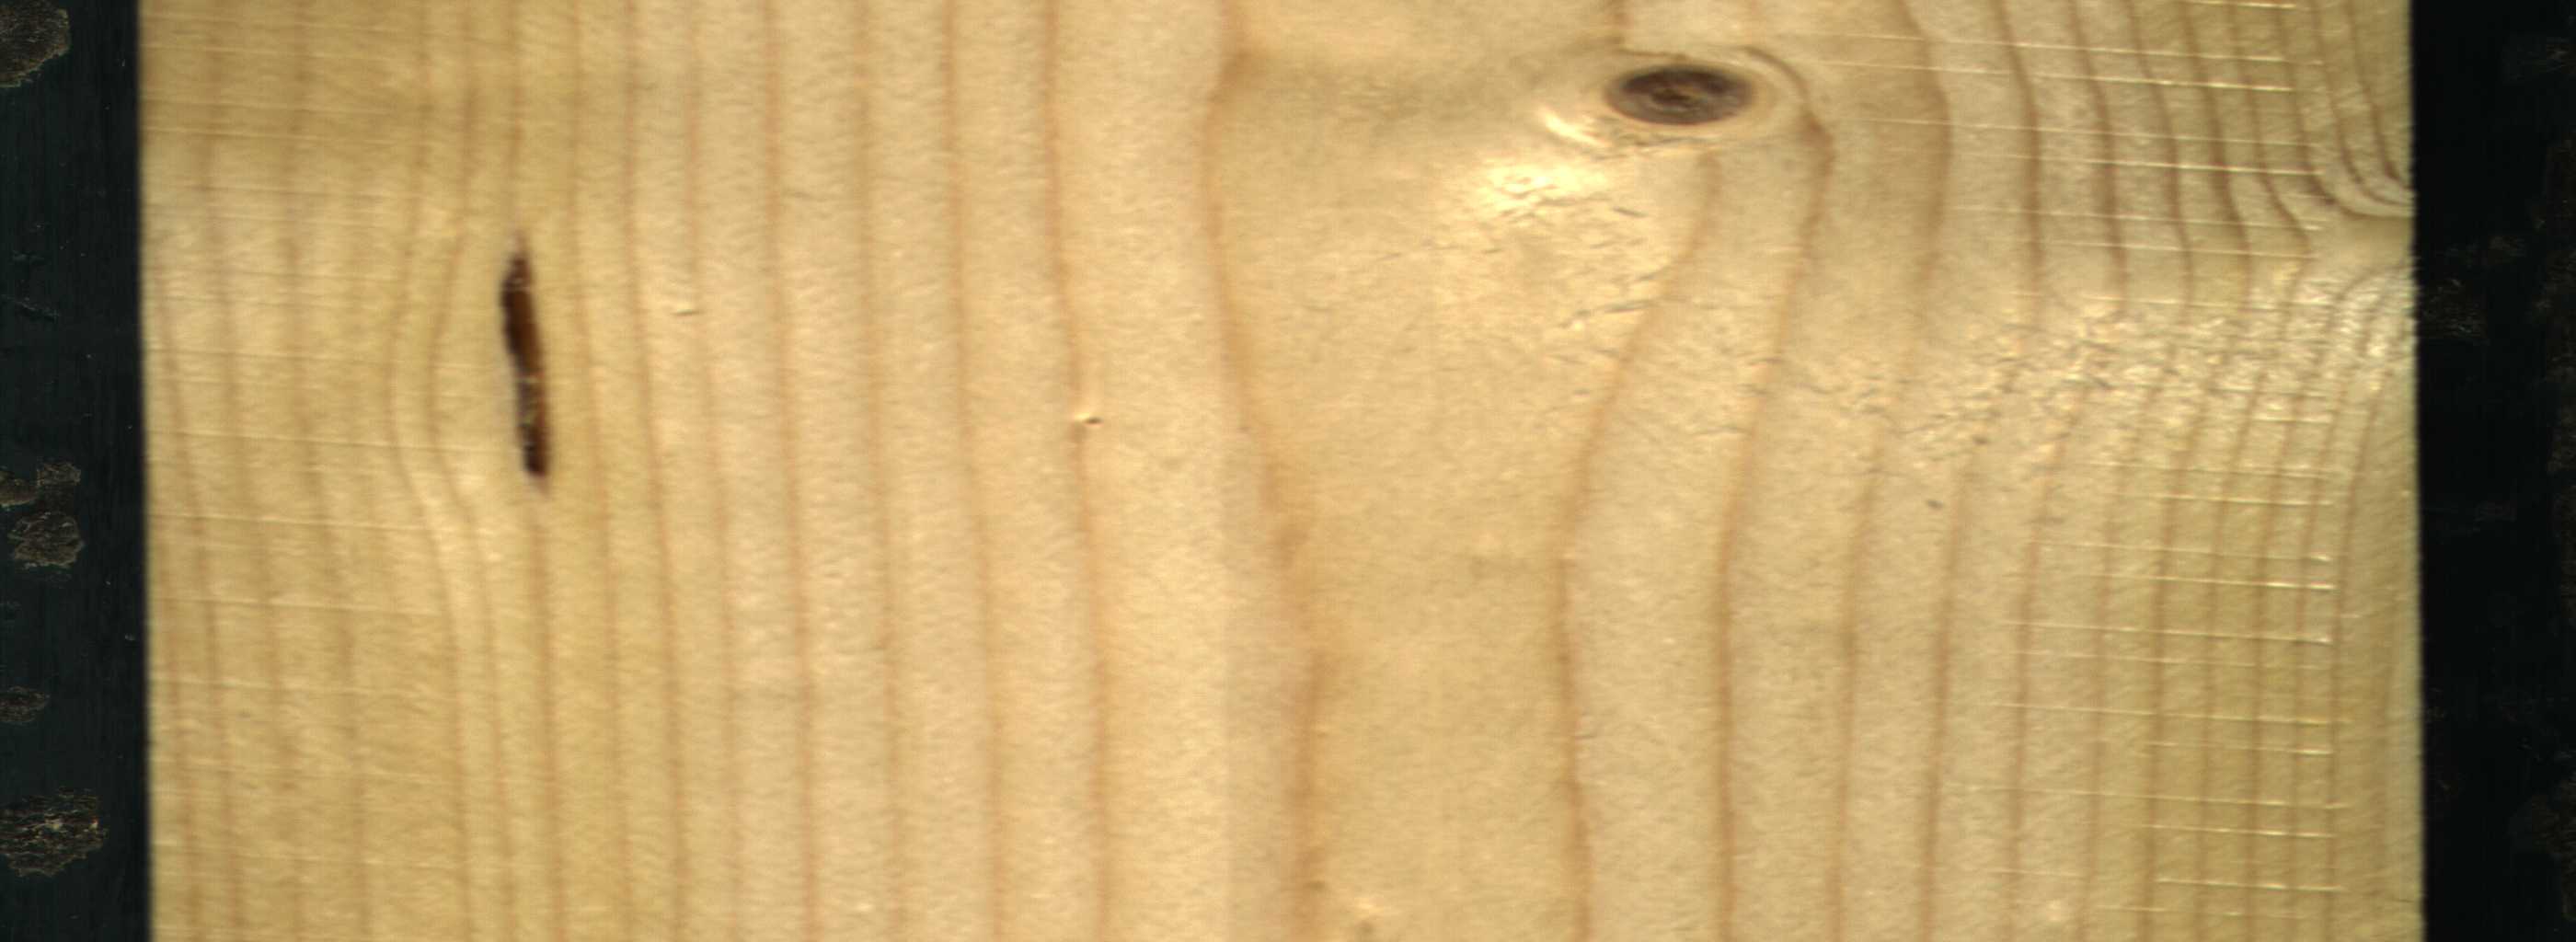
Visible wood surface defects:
resin
Live_Knot